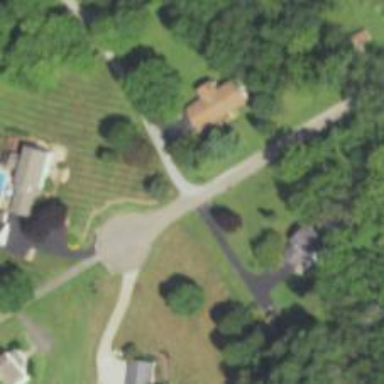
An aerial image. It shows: Residential road.